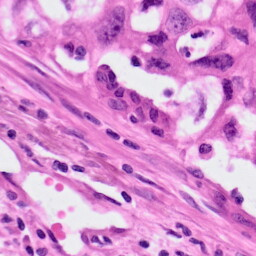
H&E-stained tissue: Lung